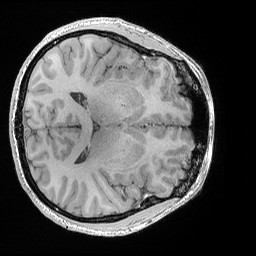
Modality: T1w
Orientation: axial
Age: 24
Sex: male
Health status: healthy
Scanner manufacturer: siemens
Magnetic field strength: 3 T
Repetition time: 0.02 s
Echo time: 0.00492 s